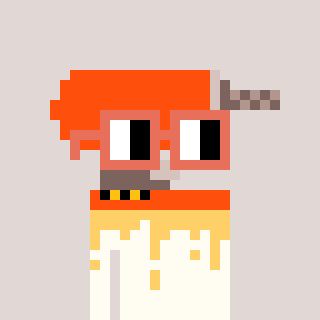
a pixel art character with square orange glasses, a drill-shaped head and a grayscale-colored body on a warm background